Field crop: maize
Growth stage: 2
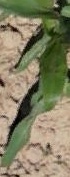
Species: maize